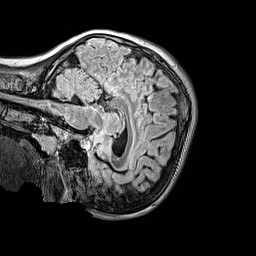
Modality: FLAIR
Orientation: sagittal
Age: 12
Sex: female
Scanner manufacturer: siemens
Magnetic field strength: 3 T
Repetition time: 5 s
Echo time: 0.388 s